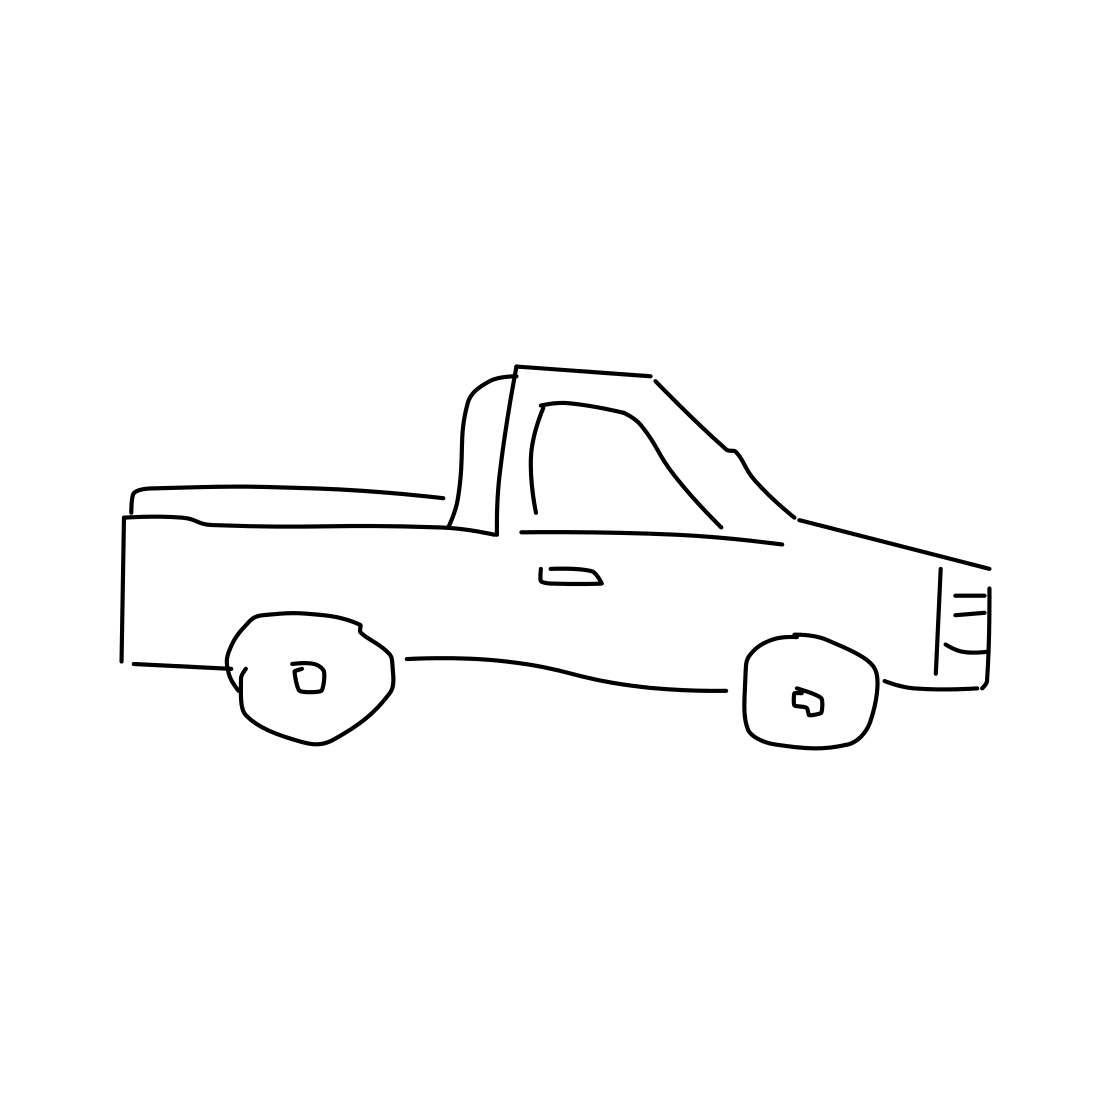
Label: pickup truck